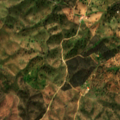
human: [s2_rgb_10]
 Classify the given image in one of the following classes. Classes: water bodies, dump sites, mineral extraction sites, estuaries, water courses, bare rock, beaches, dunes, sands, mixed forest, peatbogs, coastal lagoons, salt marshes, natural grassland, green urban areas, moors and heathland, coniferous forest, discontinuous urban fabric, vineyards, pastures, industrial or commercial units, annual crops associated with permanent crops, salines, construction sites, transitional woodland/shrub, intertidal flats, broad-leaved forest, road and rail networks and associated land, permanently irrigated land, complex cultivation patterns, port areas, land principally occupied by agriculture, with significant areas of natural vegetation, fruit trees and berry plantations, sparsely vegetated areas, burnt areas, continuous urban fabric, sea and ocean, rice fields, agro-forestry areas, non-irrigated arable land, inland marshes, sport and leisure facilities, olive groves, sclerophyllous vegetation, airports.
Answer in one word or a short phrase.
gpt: pastures, agro-forestry areas, broad-leaved forest, transitional woodland/shrub